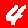
Digit: 4